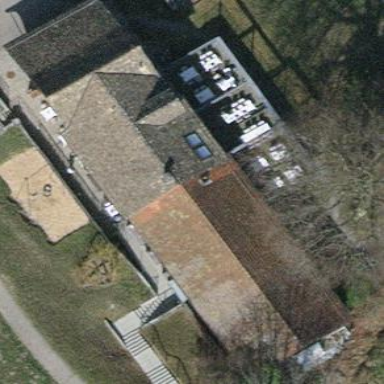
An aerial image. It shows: Restaurant in building.